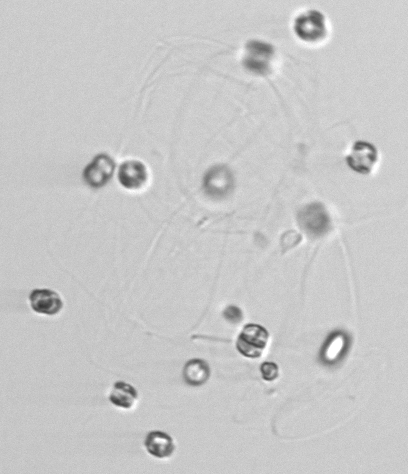
Label: Thalassiosira_sp_aff_mala